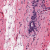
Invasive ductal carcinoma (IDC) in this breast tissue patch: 0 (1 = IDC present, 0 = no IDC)